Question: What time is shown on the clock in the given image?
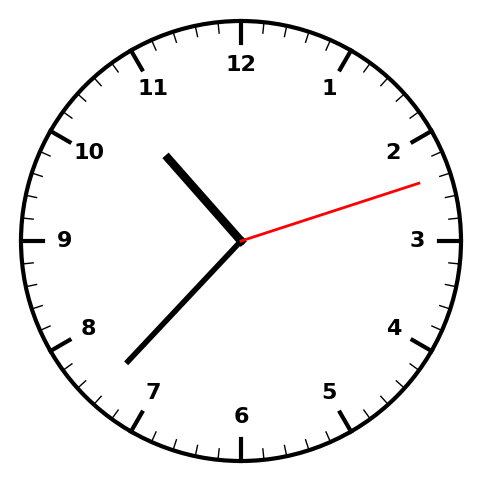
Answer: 10:37:12